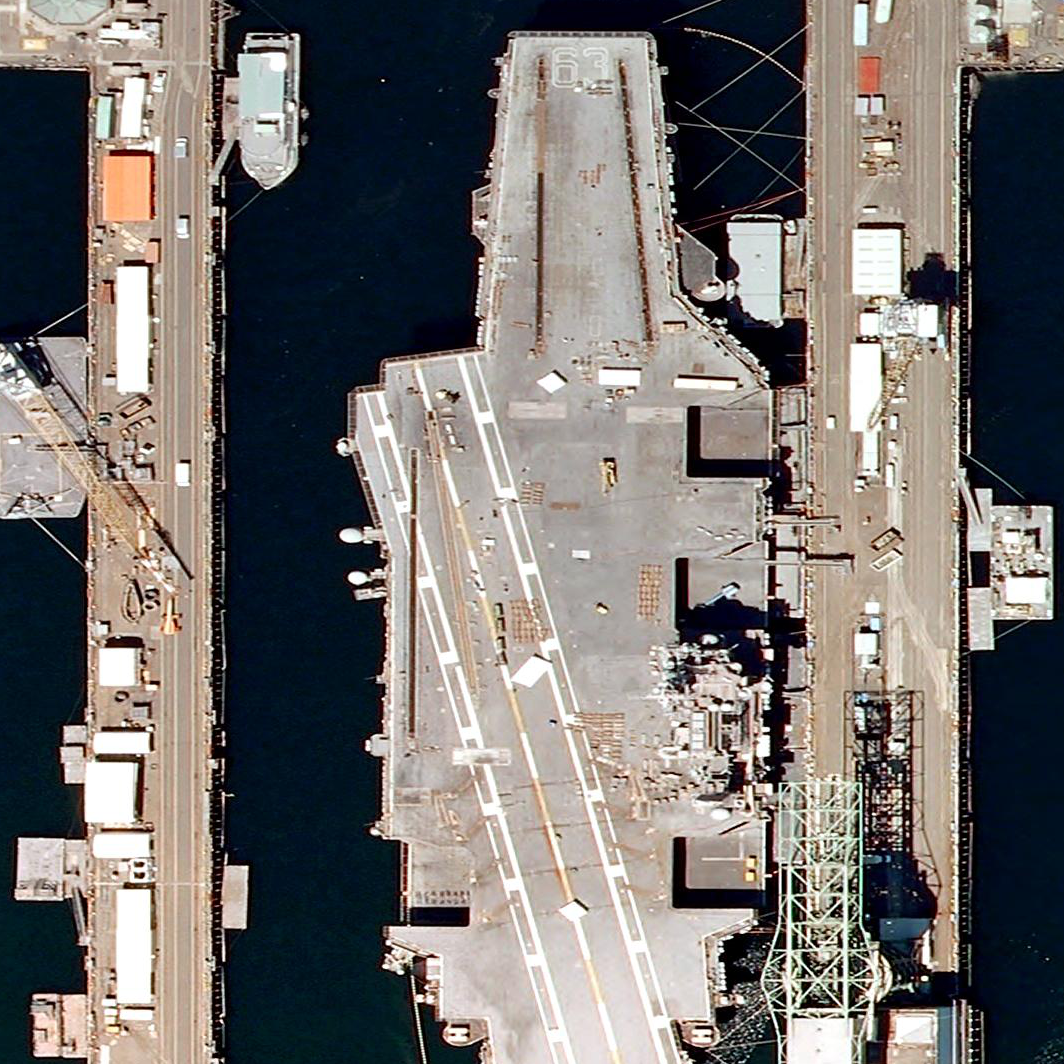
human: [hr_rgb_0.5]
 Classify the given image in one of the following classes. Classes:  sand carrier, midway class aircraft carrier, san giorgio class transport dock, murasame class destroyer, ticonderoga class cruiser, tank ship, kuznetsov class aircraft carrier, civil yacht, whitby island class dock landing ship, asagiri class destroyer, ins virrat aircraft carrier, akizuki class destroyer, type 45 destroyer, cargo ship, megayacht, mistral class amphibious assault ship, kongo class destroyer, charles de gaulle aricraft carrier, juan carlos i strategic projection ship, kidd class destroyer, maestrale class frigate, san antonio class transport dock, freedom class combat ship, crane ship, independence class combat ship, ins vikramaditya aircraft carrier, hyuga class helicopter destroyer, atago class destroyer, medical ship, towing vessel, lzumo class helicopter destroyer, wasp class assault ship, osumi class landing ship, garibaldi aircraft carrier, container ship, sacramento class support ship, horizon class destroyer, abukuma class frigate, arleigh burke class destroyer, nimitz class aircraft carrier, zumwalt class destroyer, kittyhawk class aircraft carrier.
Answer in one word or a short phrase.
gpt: KittyHawk class aircraft carrier